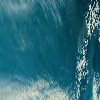
Label: water